Interaction volume radius: 10 \u00c5
Interaction volume height: 10 \u00c5
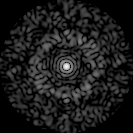
Disorder parameter: 0.8503